Question: i am setting my project info-plist file icon already includes gloss effects key to set yes.but,does not work in iOS5 sdk and i am try to build and clean my project folder but,does not work i have tried lot of ways but, doesn't work on ios5 sdk and Xcode 4.2.3.i am setting my project info-list like below screen shot:

Thanks in Advance!
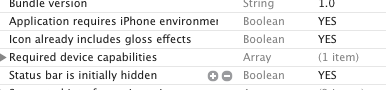
Answer: Most of iOS 5 icon Bugs on the xcode latest version below post my anser will work for me perfectly, i am added prerender checkbox tick project target summary!
follow link must will be help ful!
<URL>
Welcome!